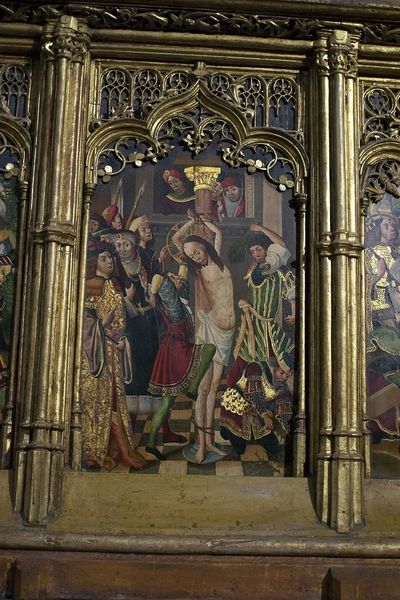
Titel: Kathedrale von Pamplona
Künstler: Jaques Perut
Standort: Pamplona, Kathedrale (EU - E - Navarra)
Schlagwörter: gemälde, mann, grün, menschen, holz, säule, rot, ornament, gericht, wand, bibel, tod, tot, kirche, gold, gotik, ranken, lanze, ornamente, wandmalerei, foto, fotografie, kreuz, pfahl, peitsche, pilatus, brokat, altar, kapitell, schnitzerei, heiligenschein, christus, jesus, romanik, jesu, fessel, maßwerk, marter, gefesselt, angebunden, blattgold, geißelsäule, geißelung, geißel